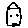
Label: house